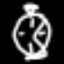
Label: clock